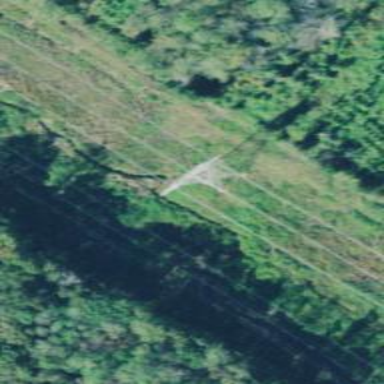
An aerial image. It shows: Lattice structure tower.